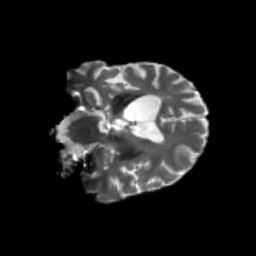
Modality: T2w
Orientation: coronal
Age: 70
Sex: male
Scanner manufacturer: siemens
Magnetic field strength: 3 T
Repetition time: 5.47 s
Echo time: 0.0854 s